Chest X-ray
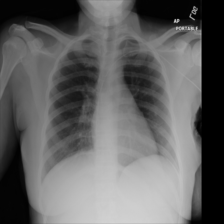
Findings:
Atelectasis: negative
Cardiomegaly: negative
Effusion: negative
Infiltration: negative
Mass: negative
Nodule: negative
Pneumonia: negative
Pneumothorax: negative
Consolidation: negative
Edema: negative
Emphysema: negative
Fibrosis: negative
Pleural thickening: negative
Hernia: negative